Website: apple
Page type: customer-info-address
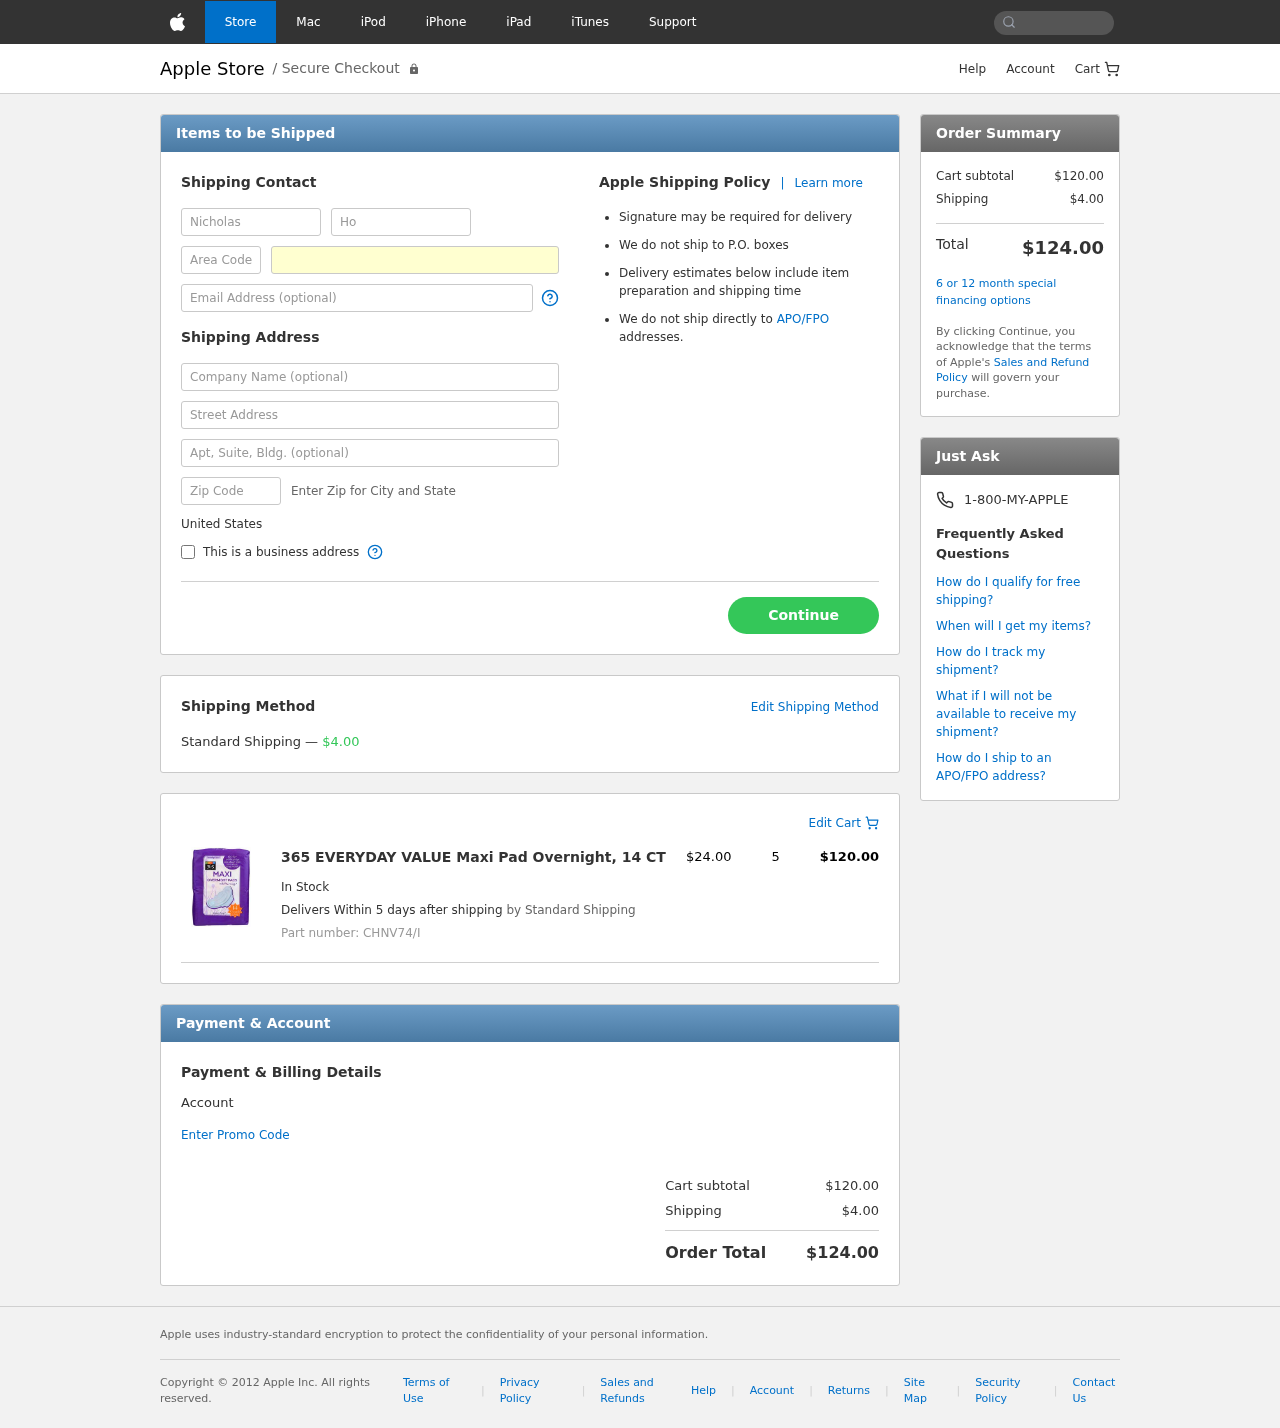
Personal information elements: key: PII_COUNTRY
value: United States
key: PII_FIRSTNAME
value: Nicholas
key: PII_LASTNAME
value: Holmes
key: PII_PHONE_AREA
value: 668
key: PII_PHONE_LINE
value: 2966
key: PII_EMAIL
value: nicholasholmes@gmail.com
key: PII_COMPANY
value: Hill Group
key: PII_STREET
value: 75576 Dana Villages
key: PII_STREET2
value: Apt. 560
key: PII_POSTCODE
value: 92952
Product elements: key: PRODUCT1_NAME
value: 365 EVERYDAY VALUE Maxi Pad Overnight, 14 CT
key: PRODUCT1_PRICE
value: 24
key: PRODUCT1_QUANTITY
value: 5
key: PRODUCT1_SKU
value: CHNV74/I
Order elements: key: ORDER_SHIPPING_COST
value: $4.00
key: ORDER_ITEM_TOTAL
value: $120.00
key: ORDER_SUBTOTAL
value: $120.00
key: ORDER_TOTAL
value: $124.00